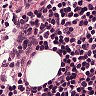
Metastatic tissue present: no